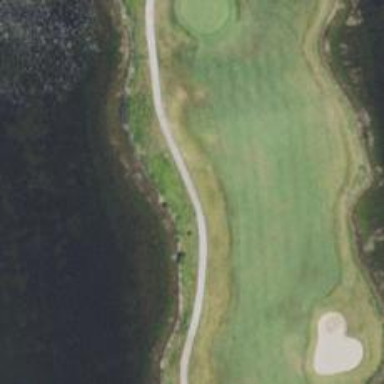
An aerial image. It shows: Path for both road and golf.